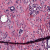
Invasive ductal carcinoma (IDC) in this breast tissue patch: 1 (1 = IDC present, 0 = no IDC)